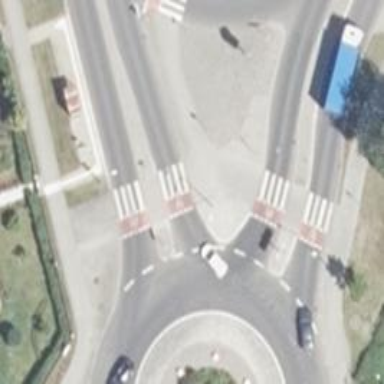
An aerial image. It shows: Uncontrolled crossing with pedestrian island.